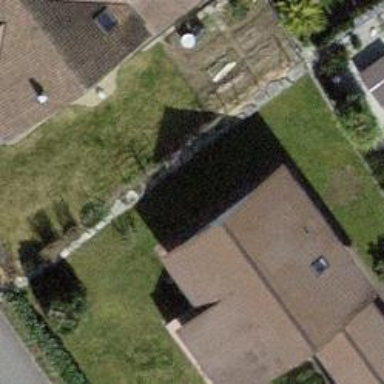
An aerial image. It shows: Building with tile roof.